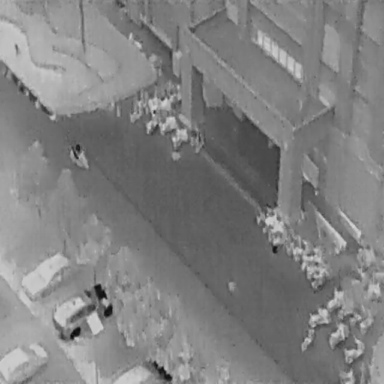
There are 25 Bicycles in the infrared image.